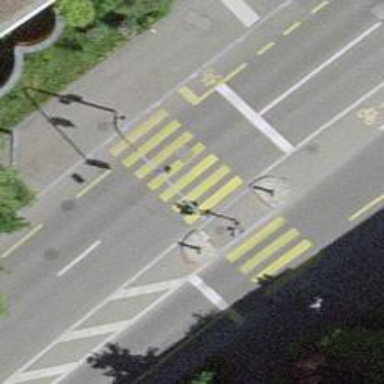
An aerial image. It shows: Primary road with asphalt surface. There are sidewalks on both sides and designated cycle lanes on each side.